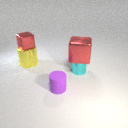
large yellow metal cylinder behind small purple rubber cylinder